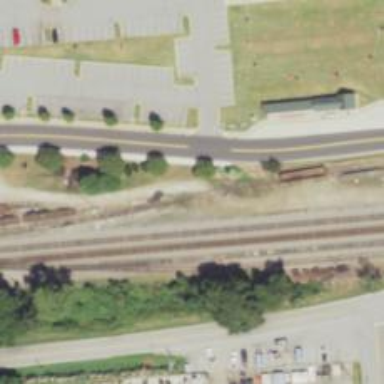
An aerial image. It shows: Railway yard used for servicing trains.